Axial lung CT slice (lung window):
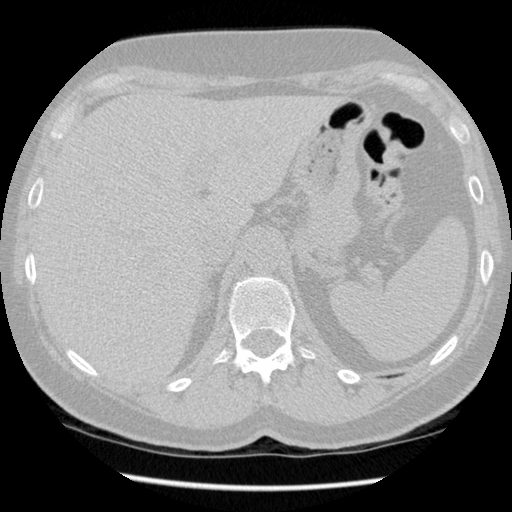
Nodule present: no